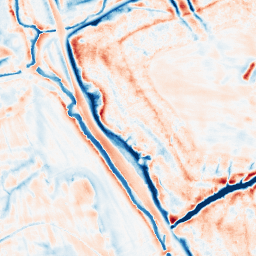
Category: edge_preserving
Decomposition family: bilateral
Decomposition parameters: d: 21
sigma_color: 100
sigma_space: 100
Upsampling method: quintic
Upsampling parameters: scale: 2
Upsampling scale: 2